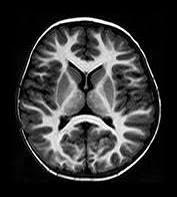
Label: notumor